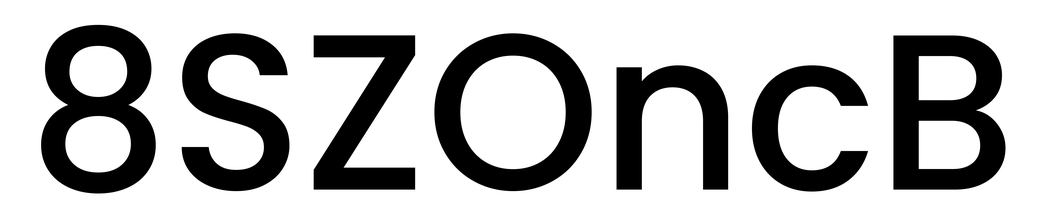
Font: Poppins-Medium